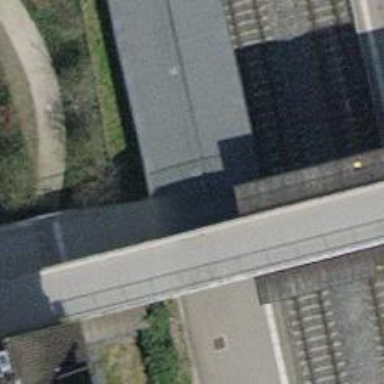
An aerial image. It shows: Concrete steps.